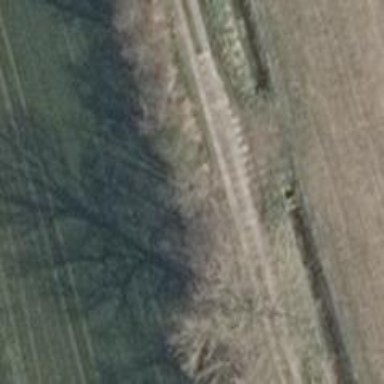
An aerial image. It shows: Row of deciduous broadleaved trees.